Field crop: maize
Growth stage: 2
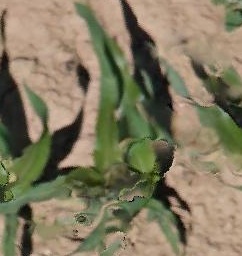
Species: maize